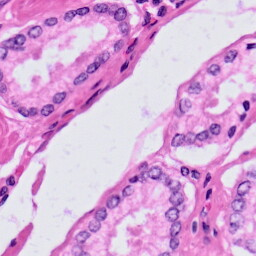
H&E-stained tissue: Prostate